Question: Trident '<=9' seems to append something like an to <URL> elements.
Is it possible to disable this by using css ?

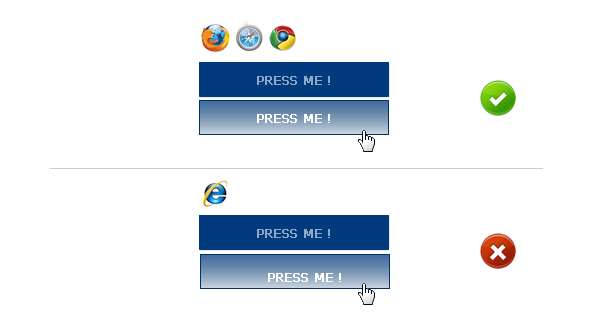
Answer: For IE11+, <URL>.
---
No, you can't get rid of it (in old versions of Internet Explorer).
As @Spudley said:
> If you don't want that effect, don't use a 'button' element.
If it really matters, then an 'a' element is the only alternative, but it's not really worth switching to fix this. Users of Internet Explorer are used to it.